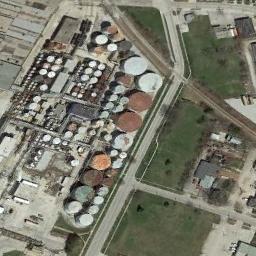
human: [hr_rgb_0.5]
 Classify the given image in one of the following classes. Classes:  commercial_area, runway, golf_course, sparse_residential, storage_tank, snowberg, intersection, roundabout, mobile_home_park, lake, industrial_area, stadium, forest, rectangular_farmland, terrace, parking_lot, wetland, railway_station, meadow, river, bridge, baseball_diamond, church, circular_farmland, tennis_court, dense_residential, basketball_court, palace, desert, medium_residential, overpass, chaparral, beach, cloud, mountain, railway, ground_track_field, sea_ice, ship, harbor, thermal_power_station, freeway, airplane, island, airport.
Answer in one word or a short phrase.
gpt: storage_tank